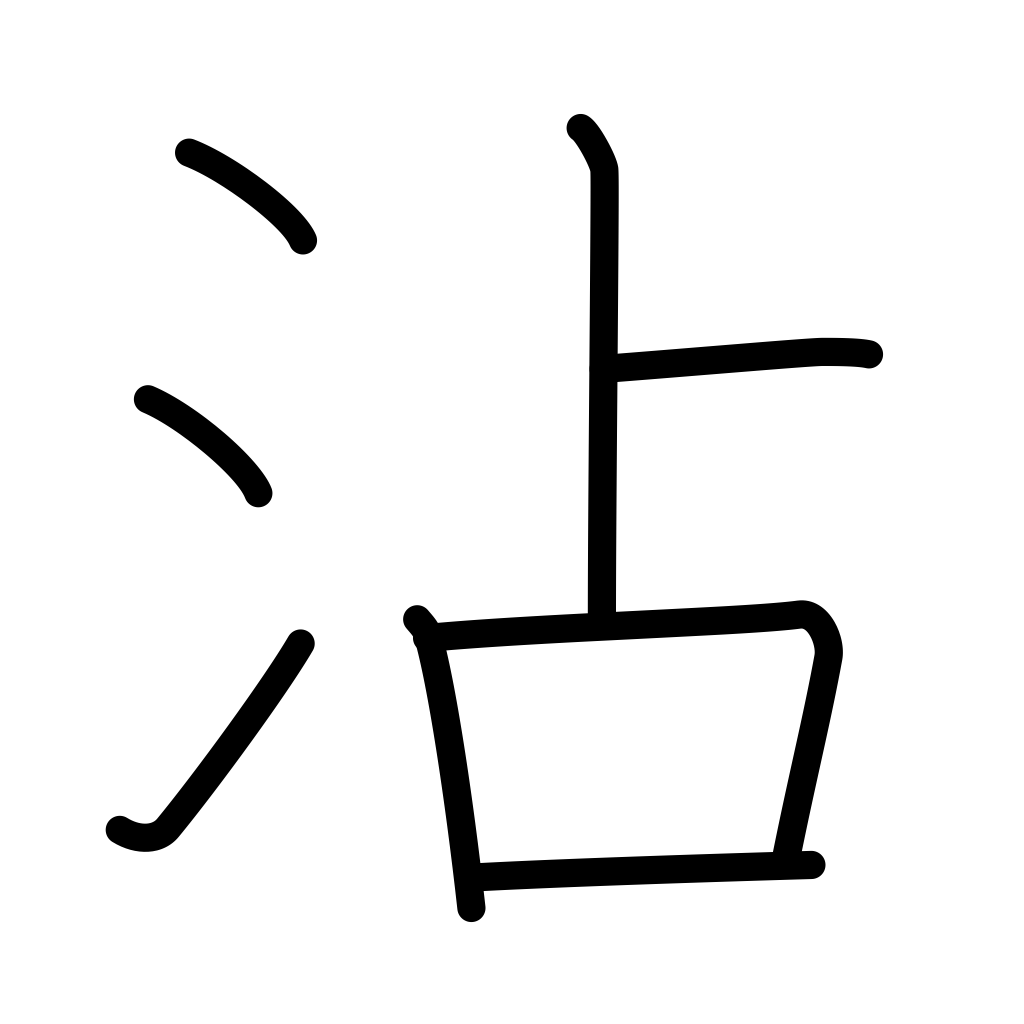
Meaning: moisten, wet, soak, touch